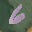
Label: 6